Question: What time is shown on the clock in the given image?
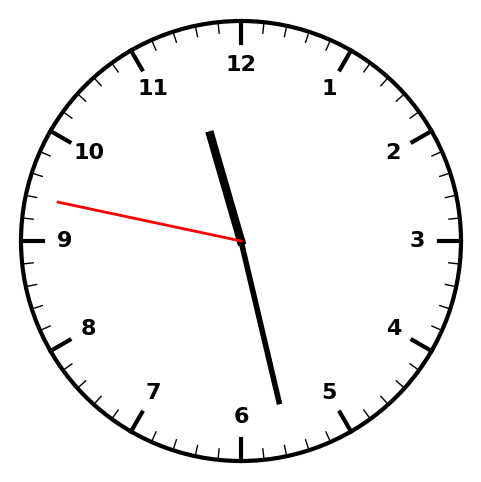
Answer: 11:27:47